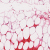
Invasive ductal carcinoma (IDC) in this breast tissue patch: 0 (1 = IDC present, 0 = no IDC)